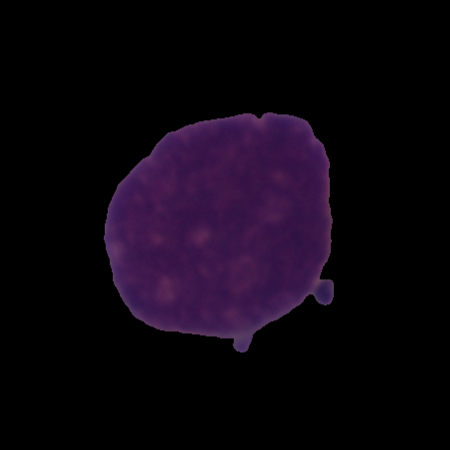
Label: cancer